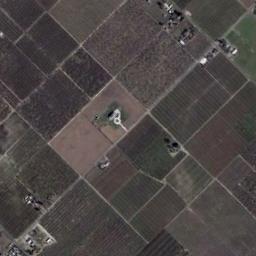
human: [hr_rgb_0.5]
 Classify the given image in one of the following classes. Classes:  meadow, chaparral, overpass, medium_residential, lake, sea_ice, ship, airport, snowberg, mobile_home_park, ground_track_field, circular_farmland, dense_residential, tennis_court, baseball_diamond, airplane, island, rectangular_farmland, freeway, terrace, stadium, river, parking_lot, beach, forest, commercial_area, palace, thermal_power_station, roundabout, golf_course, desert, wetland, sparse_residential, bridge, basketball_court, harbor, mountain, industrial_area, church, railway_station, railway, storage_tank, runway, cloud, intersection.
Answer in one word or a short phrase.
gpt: rectangular_farmland